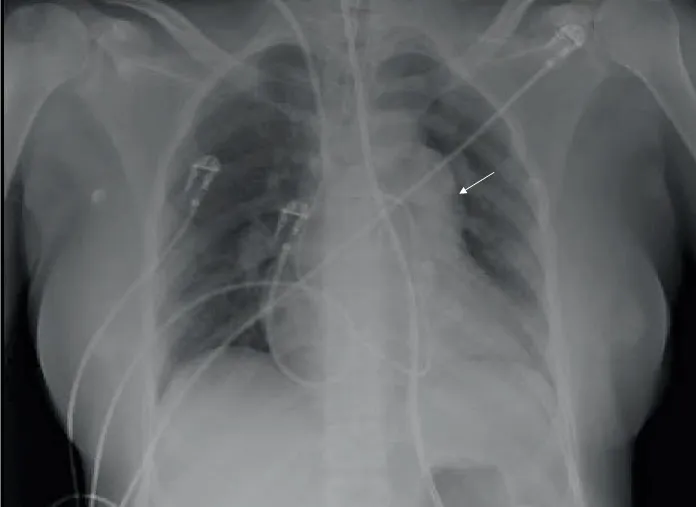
Chest radiography performed after intensive care unit admission. A large left central pulmonary artery with obliteration of the aortopulmonary window (white arrow).
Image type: radiology (x_ray)